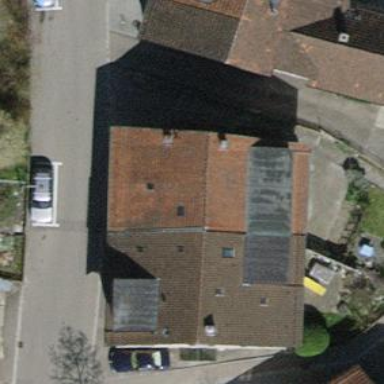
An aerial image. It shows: Semidetached house with gabled roof made of tiles.